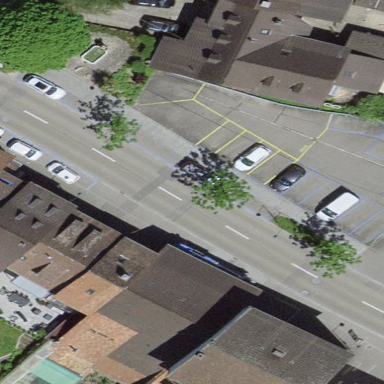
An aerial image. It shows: Street side parking area.